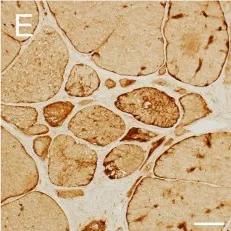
Right quadriceps muscle biopsy findings. AlphaB-crystallin.
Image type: pathology (immunostaining)